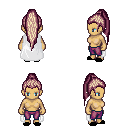
a pixel art fantasy rpg character, female body template, human, tanned skin, white cape, magenta pants, white blonde extra-long topknot hairstyle, black slippers, four views (front, back, left, right), 2x2 character sprite sheet, small pixel art, hard edges, no anti-aliasing